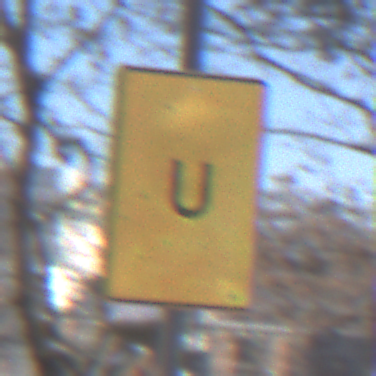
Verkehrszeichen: AnkuendigungOderFortsetzungUmleitungOhnePfeilsymbol
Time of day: MorningAfternoon
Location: Outdoor (Special)
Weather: Clear
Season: Winter
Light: Natural